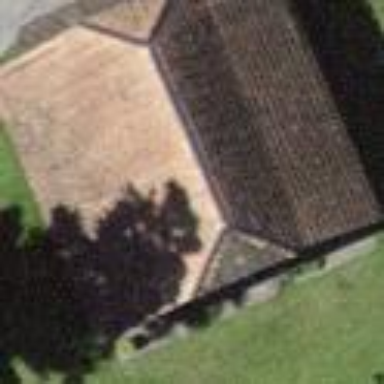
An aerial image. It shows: Barn.